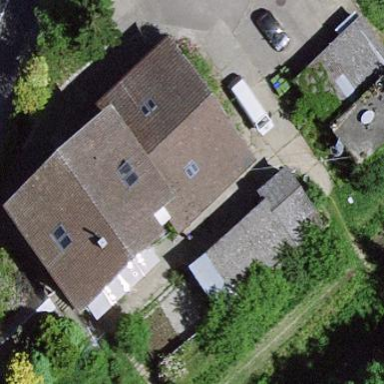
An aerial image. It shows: Garage.